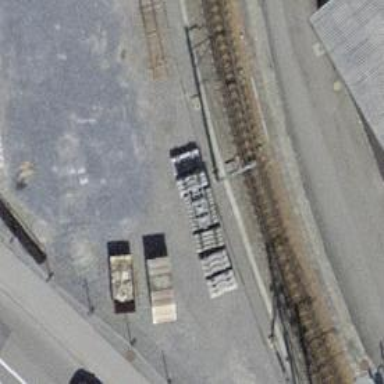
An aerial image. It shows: Railway switch.